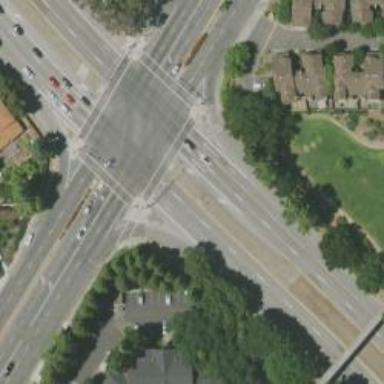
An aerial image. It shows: Crossing on the road.